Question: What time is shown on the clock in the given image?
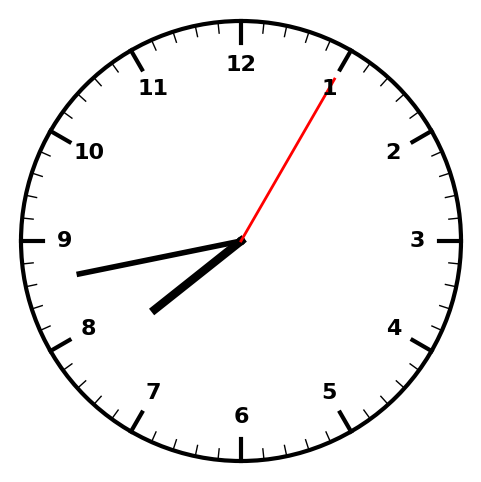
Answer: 07:43:05